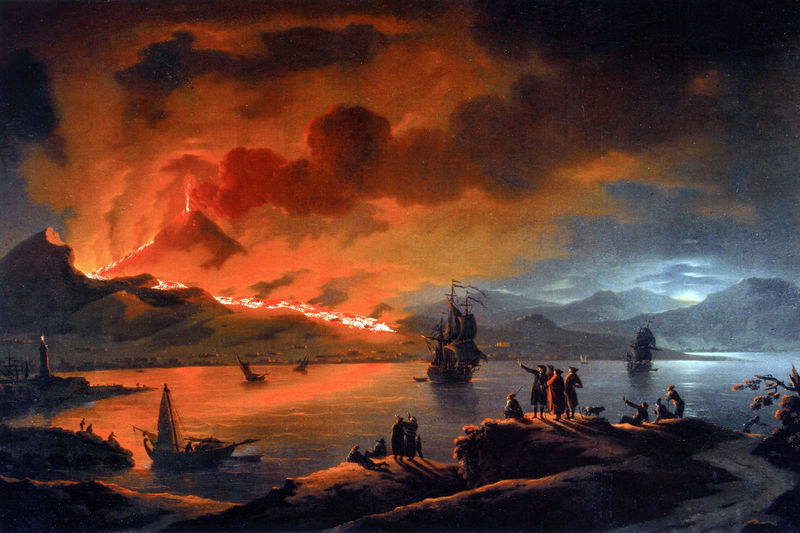
Titel: Der Ausbruch des Vesuv, über den Golf von Neapel gesehen
Künstler: Michael Wutky
Standort: Wien
Institution: Gemäldegalerie der Akademie der Bildenden Künste
Schlagwörter: berg, blau, felsen, feuer, gemälde, gewitter, himmel, kampf, meer, schatten, wasser, wolken, landschaft, menschen, see, stadt, ufer, finger, licht, männer, nacht, orange, schwarz, strasse, vordergrund, weiss, eis, hund, rot, weg, leute, stehen, öl, ferne, spiegelung, wind, qualm, rauch, kontrast, anhöhe, boot, boote, turm, küste, schiff, schiffe, segel, segelschiffe, strand, wellen, düster, italien, zuschauer, fischer, mast, segelschiff, berge, gebirge, hafen, brand, dampf, katastrophe, krieg, querformat, zeigen, mondlicht, leuchten, schimmer, mond, brennen, glut, heiss, lava, ruß, vulkan, leuchtturm, mondschein, gefahr, nd, leinwand, schaulustige, bedrohung, richtung, historiengemälde, balu, leuchtend, kapitän, seefahrer, fließen, brandt, glühen, flüssig, asche, ausbruch, pompeij, vesuv, vulkanausbruch, mehr, pompeii, schwefel, magma, glühend, lavastrom, menshcne, vulkane, windrichtung, krakatau, ausvruch, heis, spuken, vuljan, aetna, er, n, e, vuklan, rot gelb weiß